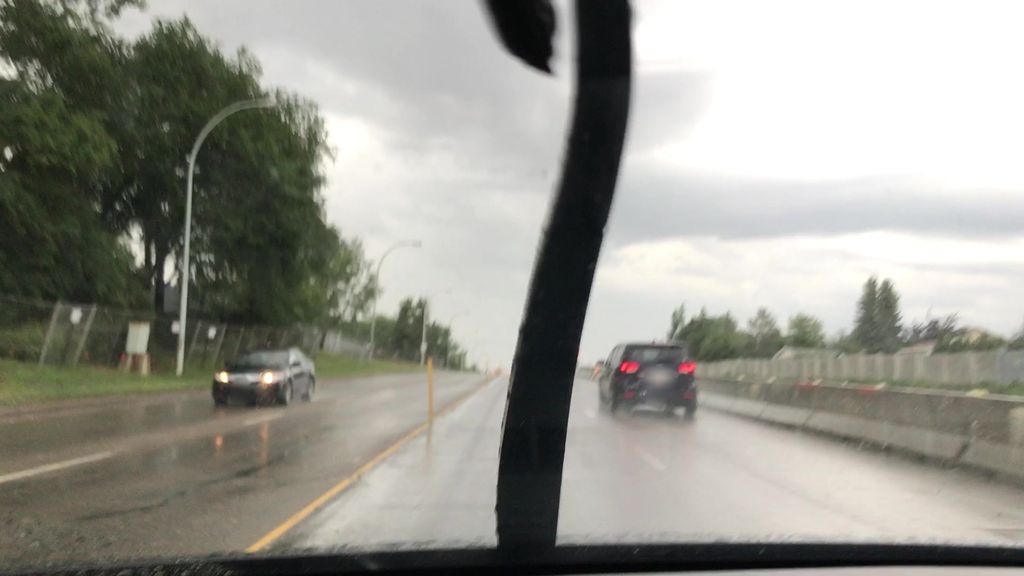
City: edmonton